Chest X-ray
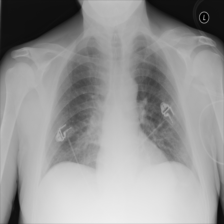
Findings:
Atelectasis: positive
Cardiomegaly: negative
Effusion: negative
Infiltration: negative
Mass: negative
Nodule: negative
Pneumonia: negative
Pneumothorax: negative
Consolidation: negative
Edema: negative
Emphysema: negative
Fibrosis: negative
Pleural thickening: negative
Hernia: negative